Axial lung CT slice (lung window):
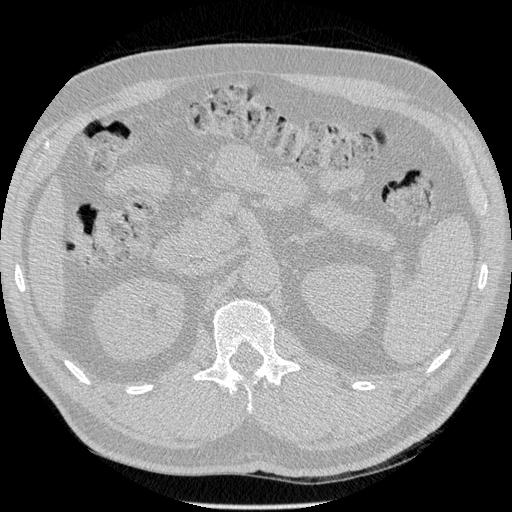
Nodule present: no